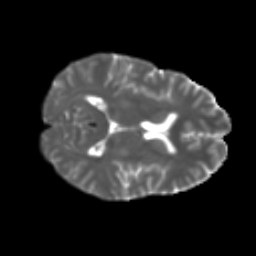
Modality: T2w
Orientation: axial
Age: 48
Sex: female
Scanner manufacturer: ge
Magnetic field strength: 3 T
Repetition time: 7.8 s
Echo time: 0.0611 s